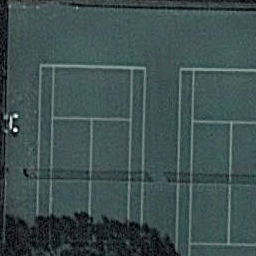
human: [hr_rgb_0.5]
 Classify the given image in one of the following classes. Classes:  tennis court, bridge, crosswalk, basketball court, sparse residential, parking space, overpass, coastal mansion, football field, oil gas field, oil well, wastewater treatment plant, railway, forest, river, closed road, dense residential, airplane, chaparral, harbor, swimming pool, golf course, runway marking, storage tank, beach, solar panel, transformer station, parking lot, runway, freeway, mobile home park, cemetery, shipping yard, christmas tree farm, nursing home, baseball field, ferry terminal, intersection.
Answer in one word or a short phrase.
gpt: tennis court